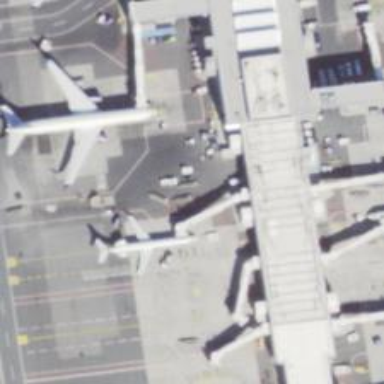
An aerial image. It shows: Airport gate.